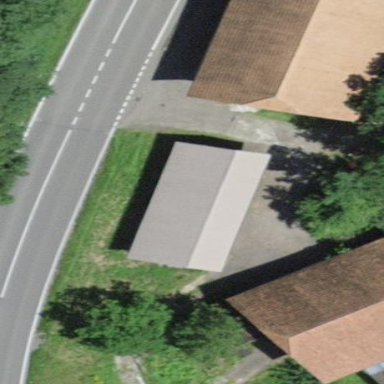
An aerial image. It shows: Barn.